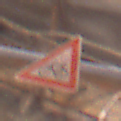
Verkehrszeichen: RadverkehrRechts
Umgebung: Outdoor, Urban
Tageszeit: MorningAfternoon
Wetter: Clear
Licht: Natural
Jahreszeit: NotSpecified
Kontrast: MediumContrast